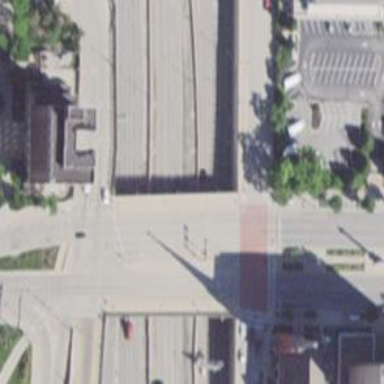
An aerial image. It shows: Tertiary road with separate sidewalk.